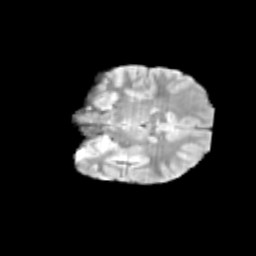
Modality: T2w
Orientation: coronal
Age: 9
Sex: male
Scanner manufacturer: siemens
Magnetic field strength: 3 T
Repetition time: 3.8 s
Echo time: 0.07 s